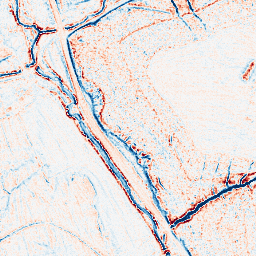
Category: edge_preserving
Decomposition family: anisotropic_diffusion
Decomposition parameters: iterations: 20
kappa: 30
gamma: 0.05
Upsampling method: sinc_blackman
Upsampling parameters: scale: 4
kernel_size: 8
Upsampling scale: 4